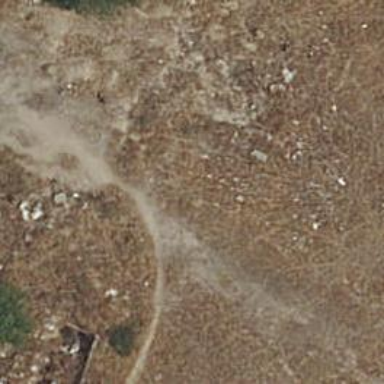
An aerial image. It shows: Dirt path.